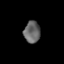
Tissue: lung
Cell type: Epithelial cells
Senescence score: 0.1888
Nuclear area (px): 344
Mean DAPI intensity: 102.137